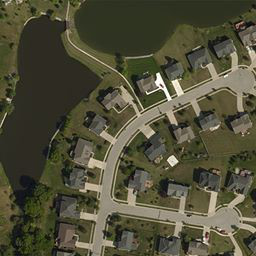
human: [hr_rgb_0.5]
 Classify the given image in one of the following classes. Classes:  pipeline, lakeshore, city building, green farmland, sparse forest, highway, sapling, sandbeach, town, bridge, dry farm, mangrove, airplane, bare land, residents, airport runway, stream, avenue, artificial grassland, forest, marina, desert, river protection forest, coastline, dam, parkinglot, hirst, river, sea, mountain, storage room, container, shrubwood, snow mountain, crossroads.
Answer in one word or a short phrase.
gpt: town